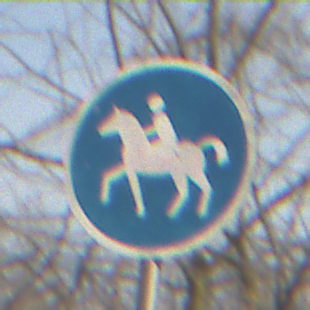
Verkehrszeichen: Reitweg
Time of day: MorningAfternoon
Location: Outdoor (Nature)
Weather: Clear
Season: Winter
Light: Natural